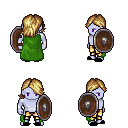
a pixel art fantasy rpg character, male body template, dark elf, purple skin, green cape, gold greaves, blonde swoop hairstyle, black slippers, shield, four views (front, back, left, right), 2x2 character sprite sheet, small pixel art, hard edges, no anti-aliasing